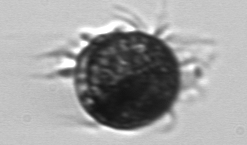
Label: Pelagostrobilidium